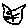
Label: cat